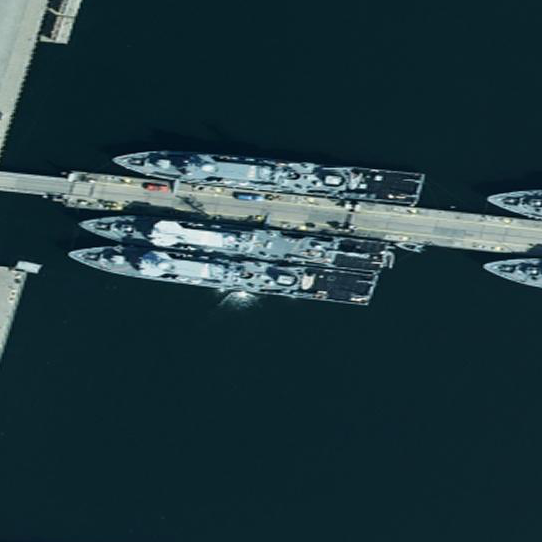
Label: combat